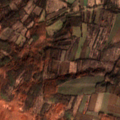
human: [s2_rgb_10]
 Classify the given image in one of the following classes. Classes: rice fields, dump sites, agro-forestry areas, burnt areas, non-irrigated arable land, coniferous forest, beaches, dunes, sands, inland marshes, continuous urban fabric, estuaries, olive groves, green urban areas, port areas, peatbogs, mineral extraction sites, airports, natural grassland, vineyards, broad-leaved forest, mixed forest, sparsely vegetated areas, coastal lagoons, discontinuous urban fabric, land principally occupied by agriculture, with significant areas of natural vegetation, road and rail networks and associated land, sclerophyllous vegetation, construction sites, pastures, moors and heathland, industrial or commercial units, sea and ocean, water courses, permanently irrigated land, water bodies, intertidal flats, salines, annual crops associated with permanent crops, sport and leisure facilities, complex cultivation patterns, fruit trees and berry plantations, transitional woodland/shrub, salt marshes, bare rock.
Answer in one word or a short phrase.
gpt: non-irrigated arable land, complex cultivation patterns, land principally occupied by agriculture, with significant areas of natural vegetation, broad-leaved forest, transitional woodland/shrub